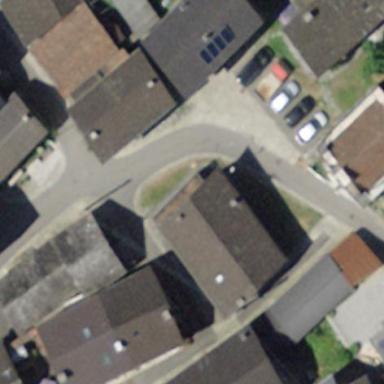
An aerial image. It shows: Simple and straightforward house.